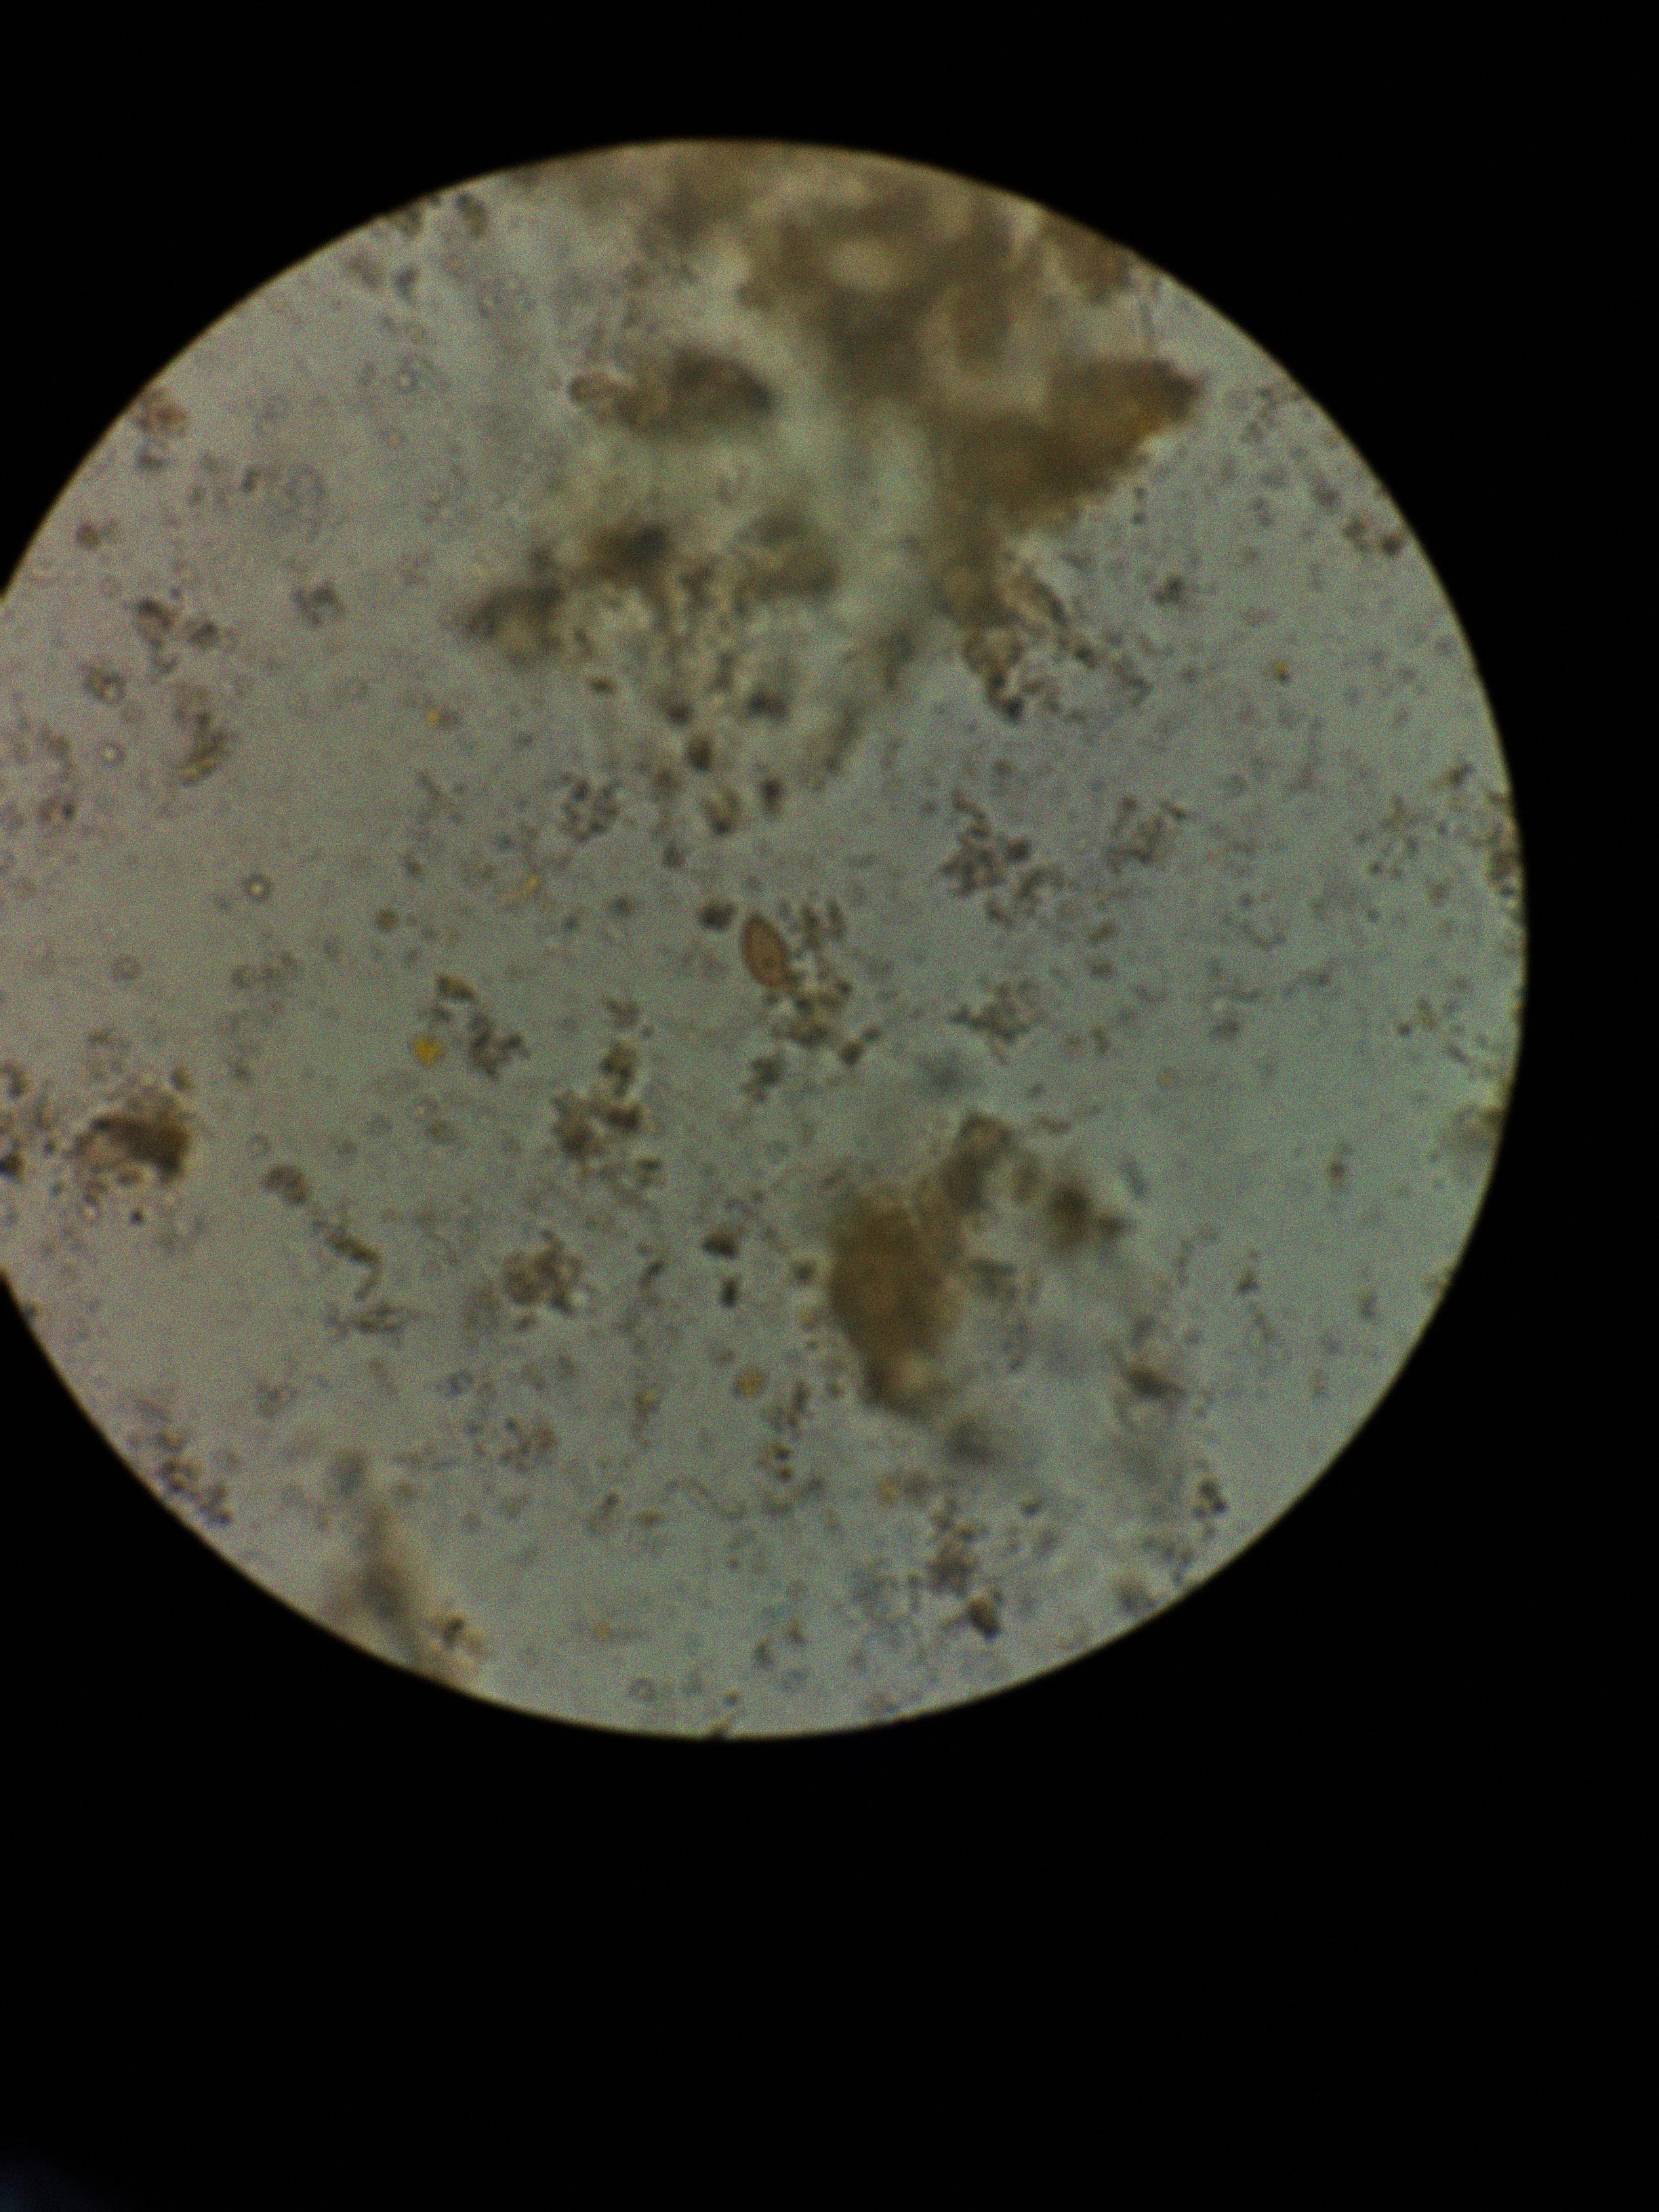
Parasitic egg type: Opisthorchis viverrine